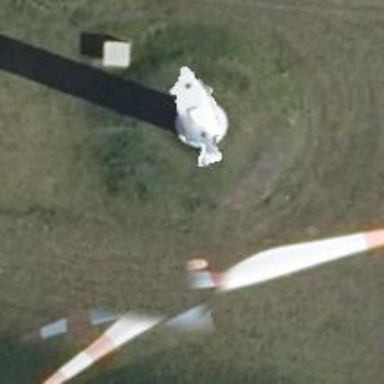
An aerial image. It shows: Wind generator with horizontal axis. The generator is wind turbine.